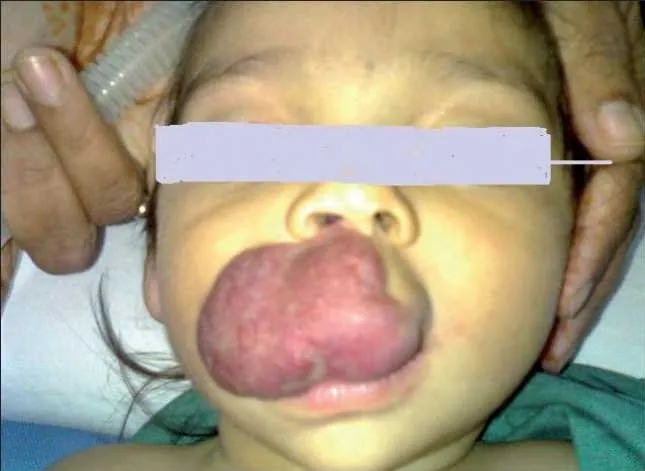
Frontal view picture of the child showing the large sized haemangioma of the upper lip.
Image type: medical_photograph (other_medical_photograph)